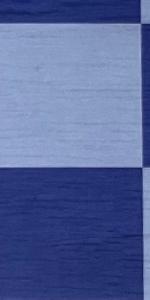
Label: Empty